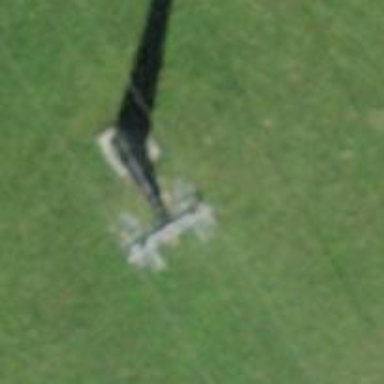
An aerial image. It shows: Pylon for aerialway.